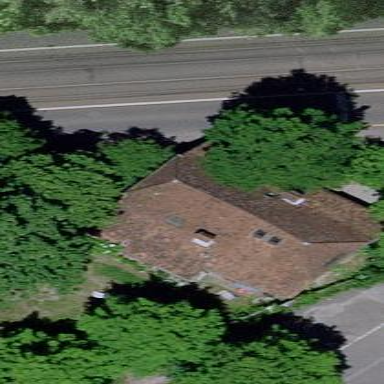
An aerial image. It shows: Half-hipped roof building.